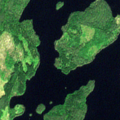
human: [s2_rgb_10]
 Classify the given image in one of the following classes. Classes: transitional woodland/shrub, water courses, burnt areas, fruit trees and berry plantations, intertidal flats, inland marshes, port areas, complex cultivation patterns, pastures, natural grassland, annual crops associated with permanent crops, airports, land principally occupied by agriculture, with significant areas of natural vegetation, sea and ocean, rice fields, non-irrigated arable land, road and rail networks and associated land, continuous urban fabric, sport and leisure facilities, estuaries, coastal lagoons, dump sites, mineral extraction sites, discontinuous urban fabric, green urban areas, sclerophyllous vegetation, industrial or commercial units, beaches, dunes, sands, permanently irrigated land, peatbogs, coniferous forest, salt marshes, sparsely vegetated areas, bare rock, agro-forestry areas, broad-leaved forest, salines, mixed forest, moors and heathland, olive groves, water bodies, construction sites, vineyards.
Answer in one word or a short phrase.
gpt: coniferous forest, mixed forest, transitional woodland/shrub, water bodies